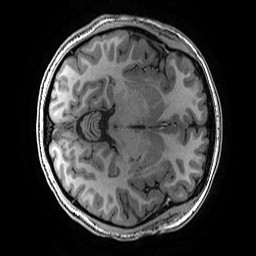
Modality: T1w
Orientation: axial
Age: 15
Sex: female
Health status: ill
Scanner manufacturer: ge
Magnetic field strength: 3 T
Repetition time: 0.007664 s
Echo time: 0.00342 s